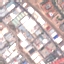
Land use / land cover class: Industrial